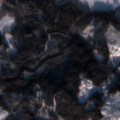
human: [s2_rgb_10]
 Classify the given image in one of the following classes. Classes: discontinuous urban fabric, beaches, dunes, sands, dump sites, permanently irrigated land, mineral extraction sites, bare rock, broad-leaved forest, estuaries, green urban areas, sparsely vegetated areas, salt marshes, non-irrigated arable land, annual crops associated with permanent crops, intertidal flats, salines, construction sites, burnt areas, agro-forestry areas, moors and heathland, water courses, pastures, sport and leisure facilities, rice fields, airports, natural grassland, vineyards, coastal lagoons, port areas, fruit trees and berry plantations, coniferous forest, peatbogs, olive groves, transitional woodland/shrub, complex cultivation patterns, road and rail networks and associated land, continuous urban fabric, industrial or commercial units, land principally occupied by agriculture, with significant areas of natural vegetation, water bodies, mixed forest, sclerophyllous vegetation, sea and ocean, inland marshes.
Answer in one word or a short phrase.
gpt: broad-leaved forest, coniferous forest, mixed forest, transitional woodland/shrub, water bodies